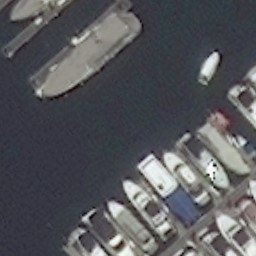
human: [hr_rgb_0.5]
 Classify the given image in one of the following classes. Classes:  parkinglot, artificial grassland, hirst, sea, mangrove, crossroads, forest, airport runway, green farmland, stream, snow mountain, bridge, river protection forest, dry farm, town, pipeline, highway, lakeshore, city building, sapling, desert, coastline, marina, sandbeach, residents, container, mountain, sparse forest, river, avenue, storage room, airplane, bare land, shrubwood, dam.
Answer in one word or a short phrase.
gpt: marina